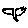
Label: bird